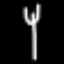
Label: fork